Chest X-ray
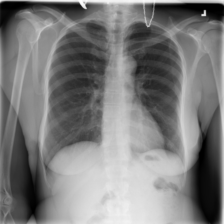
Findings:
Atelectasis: negative
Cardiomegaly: negative
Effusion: negative
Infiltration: negative
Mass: negative
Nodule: negative
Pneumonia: negative
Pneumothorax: negative
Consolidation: negative
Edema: negative
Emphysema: negative
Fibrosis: negative
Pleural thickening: negative
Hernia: negative